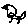
Label: bird